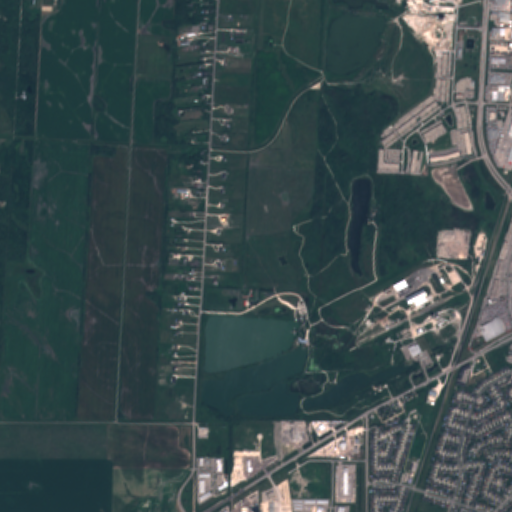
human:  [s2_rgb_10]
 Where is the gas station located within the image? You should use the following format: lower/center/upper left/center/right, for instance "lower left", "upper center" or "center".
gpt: The gas station is located in the center right of the image.
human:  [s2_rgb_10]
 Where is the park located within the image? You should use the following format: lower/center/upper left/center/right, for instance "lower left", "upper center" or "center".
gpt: The park is located in the lower right of the image.
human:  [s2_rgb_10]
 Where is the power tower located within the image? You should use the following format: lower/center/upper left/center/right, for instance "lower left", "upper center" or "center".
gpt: The power tower is located in the lower right of the image.
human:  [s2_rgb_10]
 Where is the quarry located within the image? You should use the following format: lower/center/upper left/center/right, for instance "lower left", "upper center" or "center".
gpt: The quarry is located in the lower right of the image.
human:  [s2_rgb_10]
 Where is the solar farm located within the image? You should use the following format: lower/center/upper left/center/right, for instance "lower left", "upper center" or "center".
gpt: The solar farm is located in the center of the image.
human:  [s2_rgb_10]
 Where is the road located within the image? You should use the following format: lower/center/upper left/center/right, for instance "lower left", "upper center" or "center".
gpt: There is no road in the image.